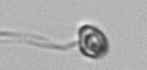
Label: flagellate_morphotype1